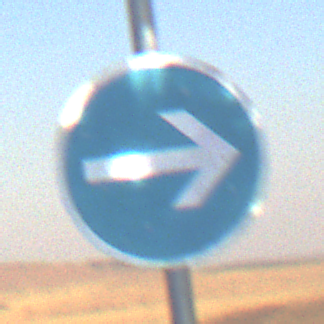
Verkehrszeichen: VorgeschriebeneFahrtrichtungHierRechts
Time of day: MorningAfternoon
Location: Outdoor (Nature)
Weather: Clear
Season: NotSpecified
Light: Natural